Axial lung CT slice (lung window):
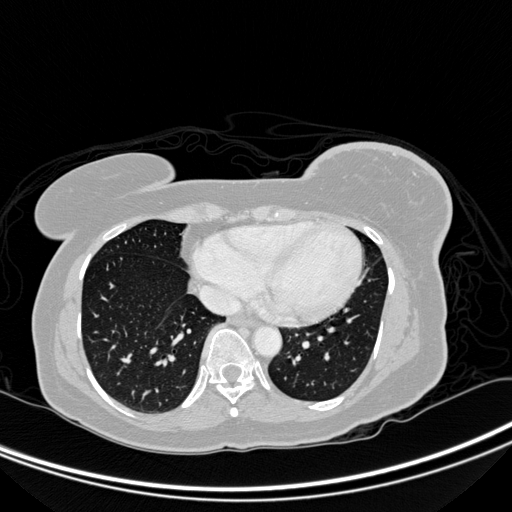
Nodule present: no